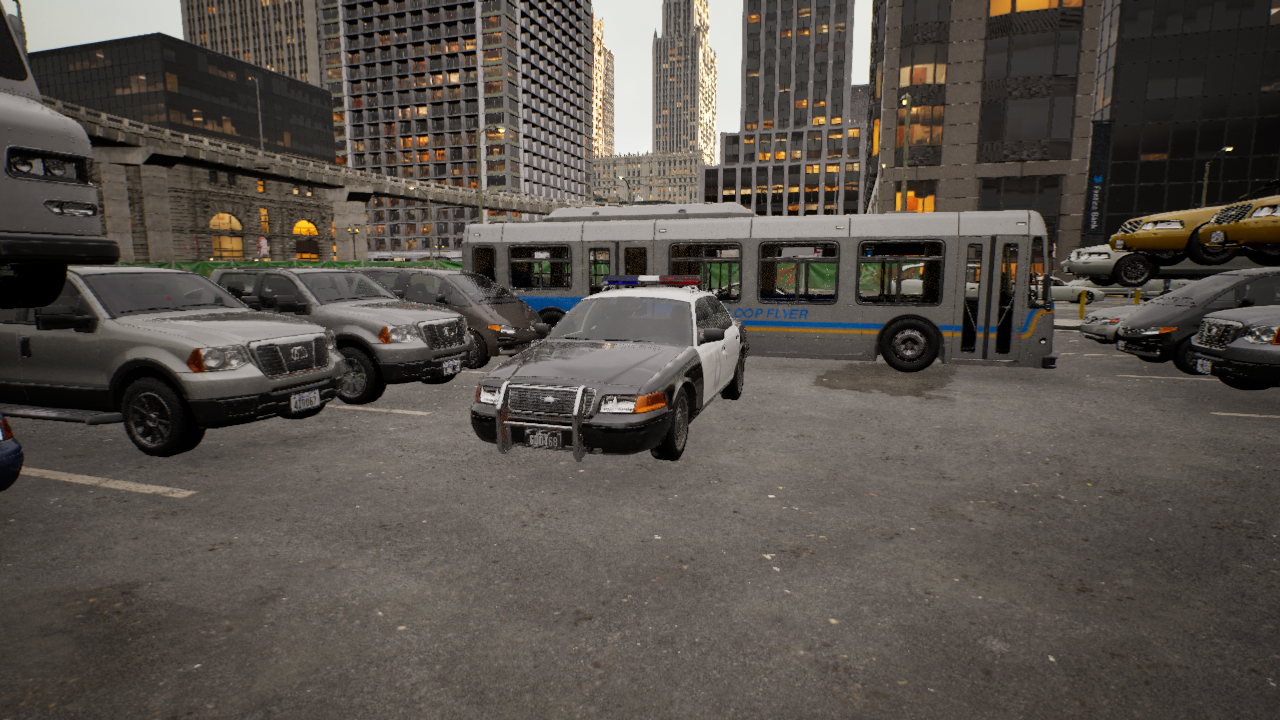
Venue: arterial
Lighting: golden hour
Vehicle rig: sedan